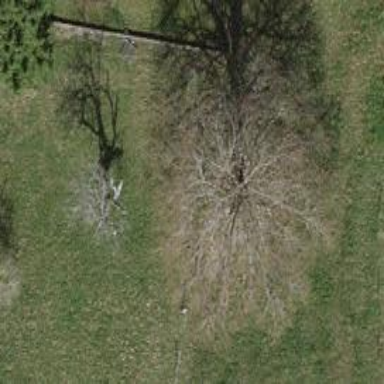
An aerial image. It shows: Single tag "natural: tree."